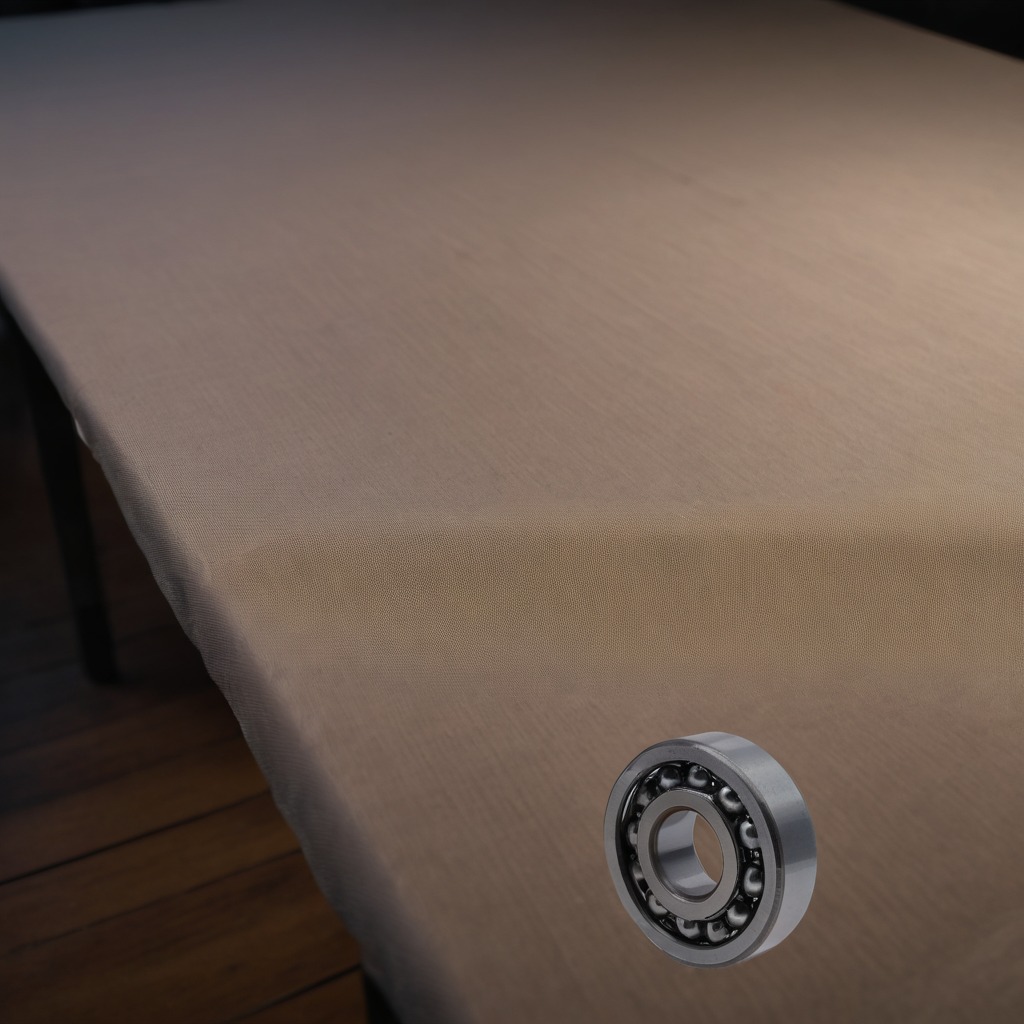
A metal ball bearing lies on a wooden table inside a workshop at night.